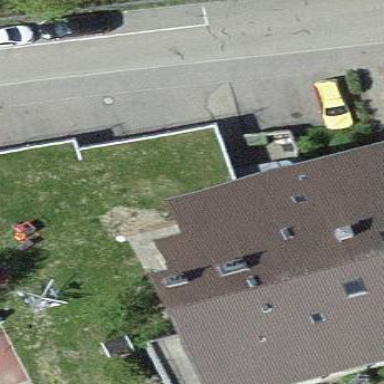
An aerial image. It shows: Group of garages.